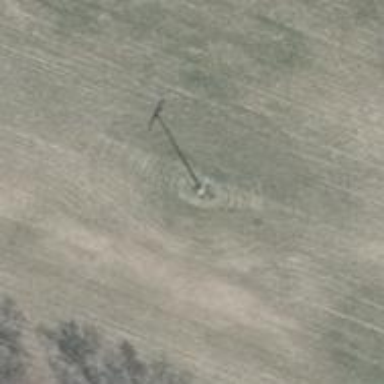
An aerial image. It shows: Power pole.